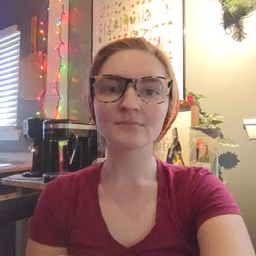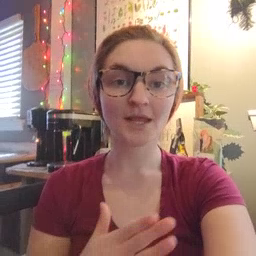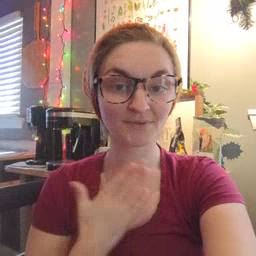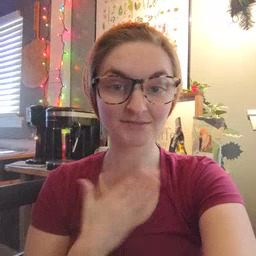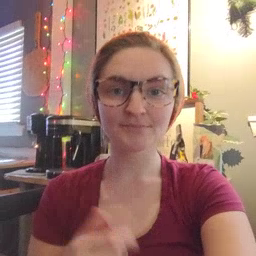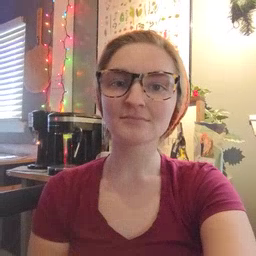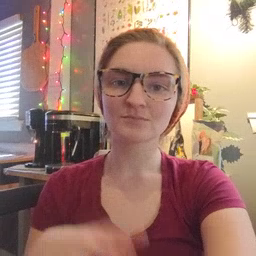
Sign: happy